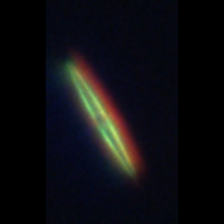
Taxon: Pennate
Group: Diatoms